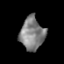
Tissue: prostate
Cell type: Fibroblasts
Senescence score: 0.7576
Nuclear area (px): 776
Mean DAPI intensity: 128.528